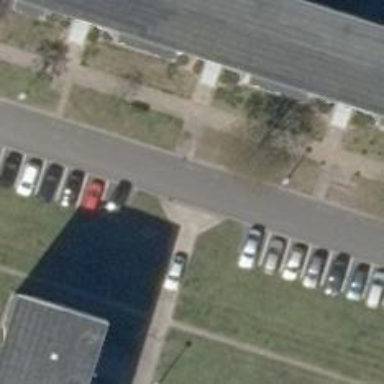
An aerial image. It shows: Residential road with perpendicular parking lanes on the left side.